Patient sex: M
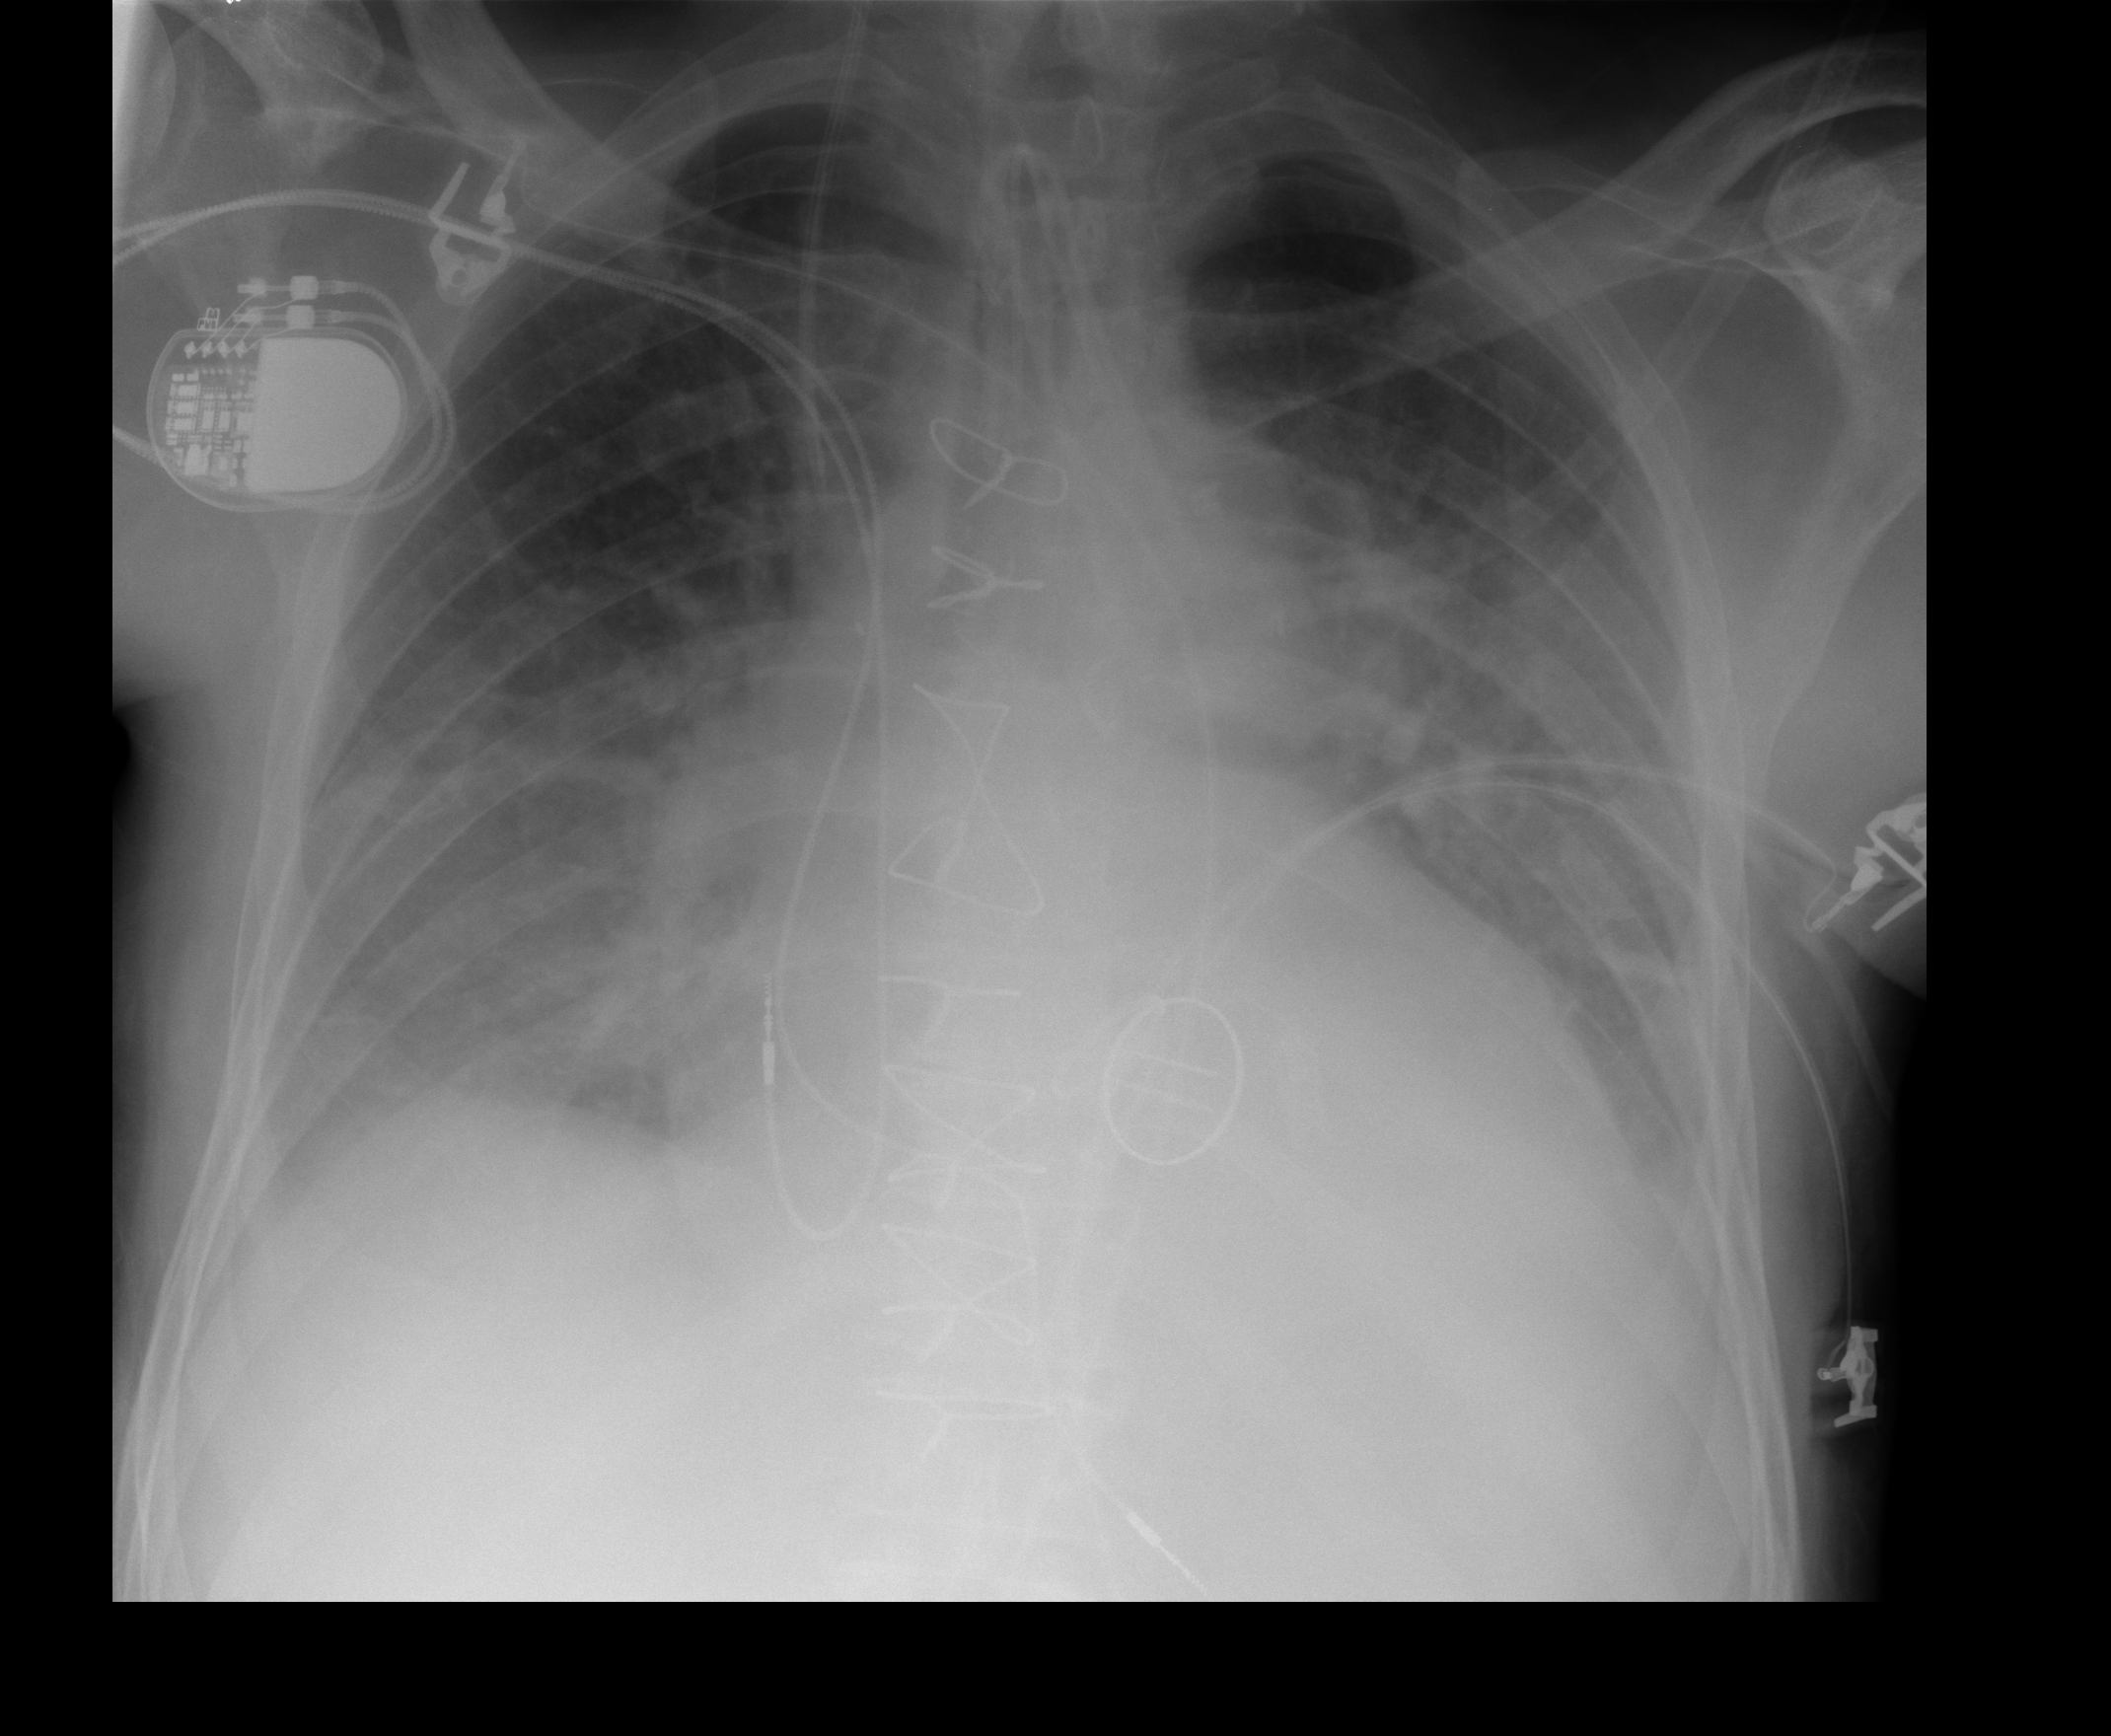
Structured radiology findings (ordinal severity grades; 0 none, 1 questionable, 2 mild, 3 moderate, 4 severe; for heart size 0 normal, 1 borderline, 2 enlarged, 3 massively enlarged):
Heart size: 2
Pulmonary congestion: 3
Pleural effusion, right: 2
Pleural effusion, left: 2
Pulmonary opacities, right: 0
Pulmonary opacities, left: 0
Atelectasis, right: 2
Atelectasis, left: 2